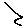
Label: zigzag